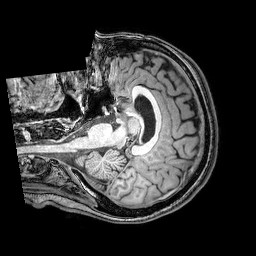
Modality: T1w
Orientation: axial
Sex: female
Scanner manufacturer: philips
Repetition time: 0.008098 s
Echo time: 0.0037 s